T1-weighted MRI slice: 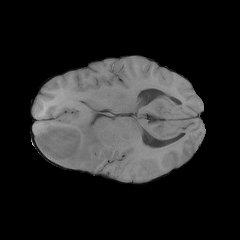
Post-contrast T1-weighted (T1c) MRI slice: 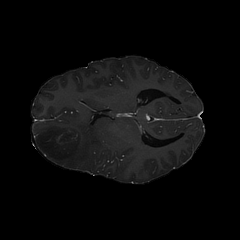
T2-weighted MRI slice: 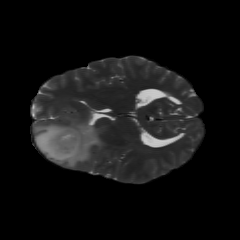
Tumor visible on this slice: yes